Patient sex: M
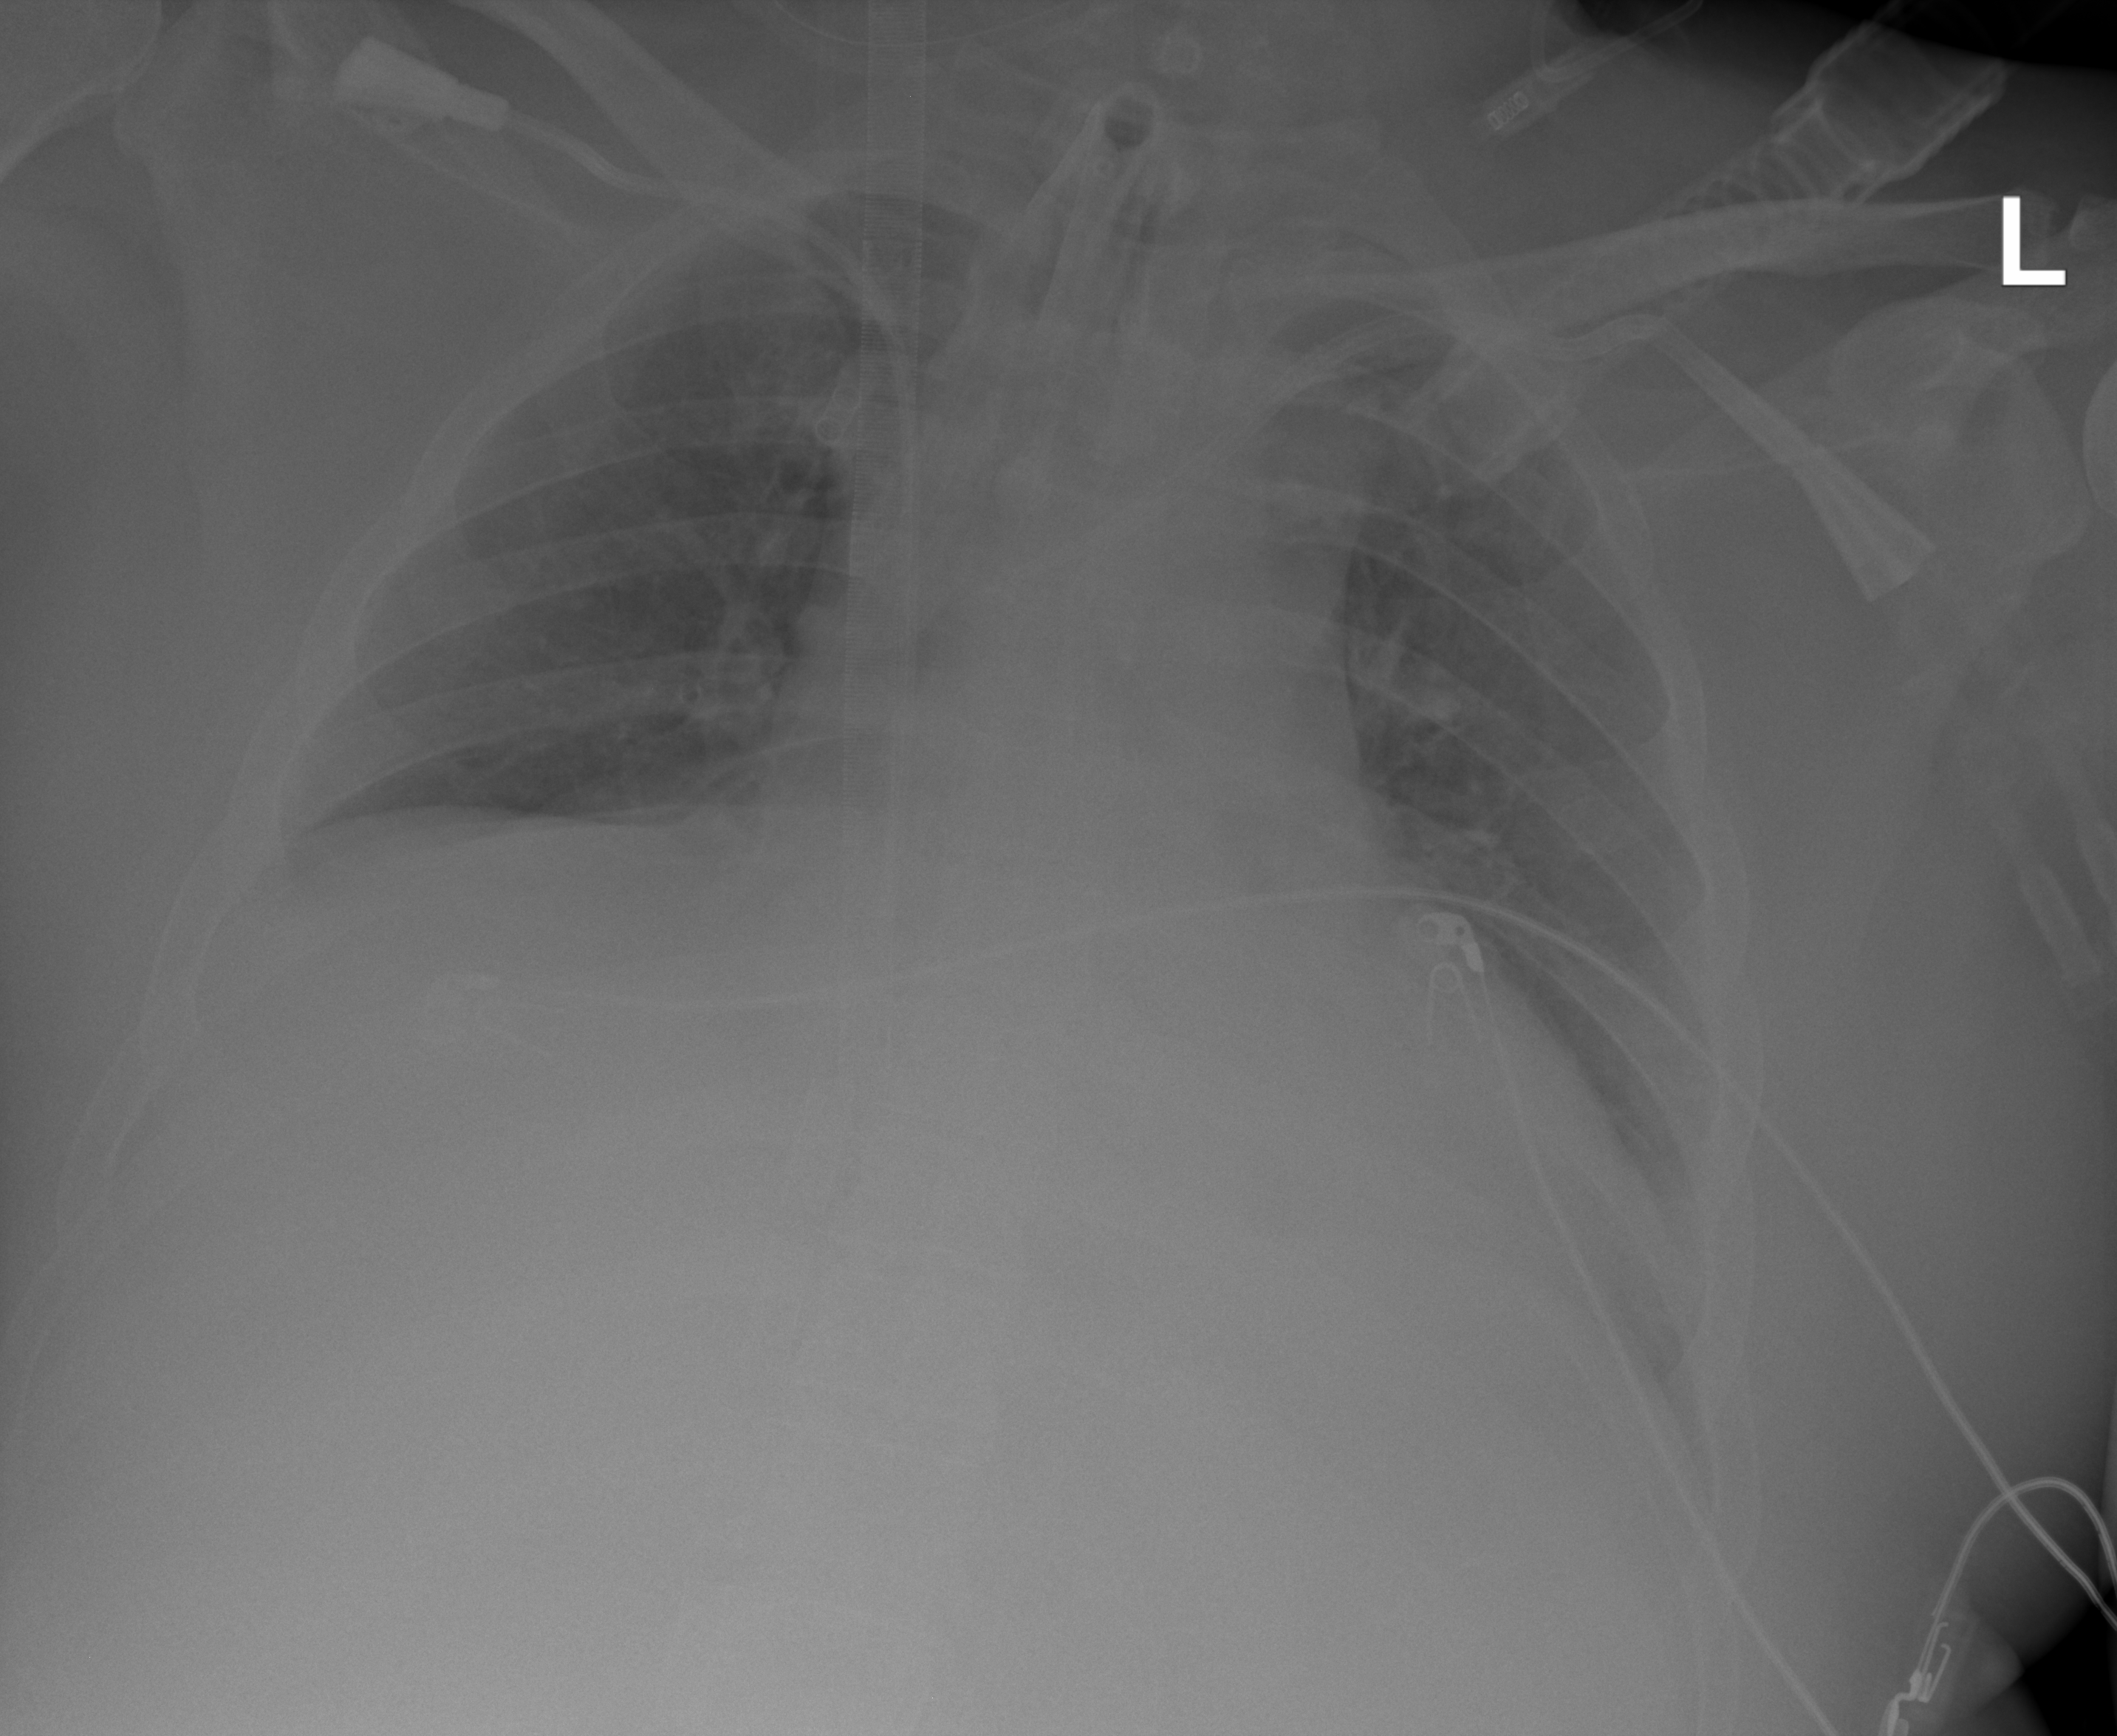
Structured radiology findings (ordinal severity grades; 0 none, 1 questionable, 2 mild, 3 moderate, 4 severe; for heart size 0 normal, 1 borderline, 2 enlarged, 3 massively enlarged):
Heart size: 2
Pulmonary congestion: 2
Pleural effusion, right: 1
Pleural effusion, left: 2
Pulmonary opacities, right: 2
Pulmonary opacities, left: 0
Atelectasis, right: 3
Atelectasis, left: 2